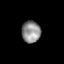
Tissue: prostate
Cell type: Fibroblasts
Senescence score: 0.7416
Nuclear area (px): 401
Mean DAPI intensity: 142.17